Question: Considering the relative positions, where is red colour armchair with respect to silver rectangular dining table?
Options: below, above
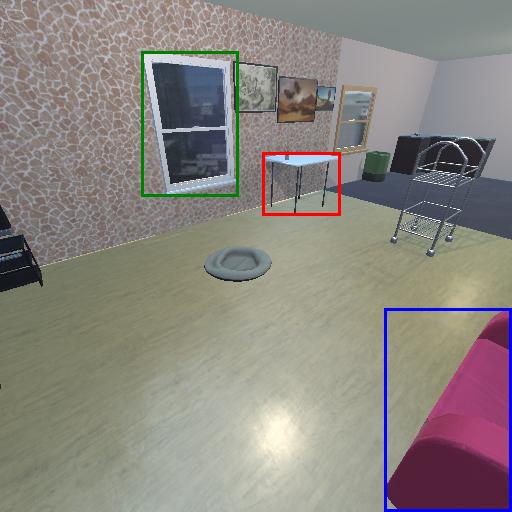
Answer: below